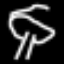
Label: mushroom